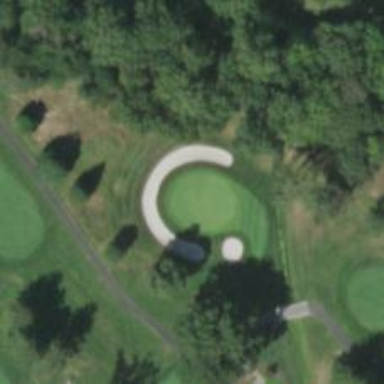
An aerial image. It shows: View of golf hole.